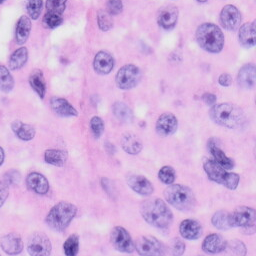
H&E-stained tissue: Skin